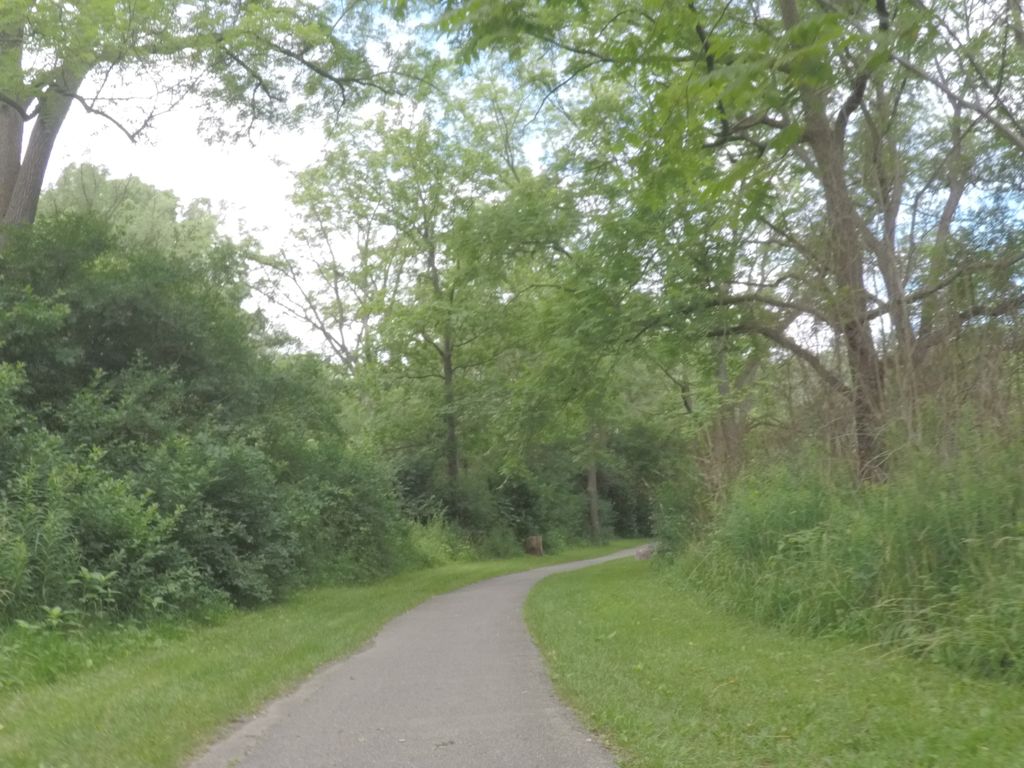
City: toronto